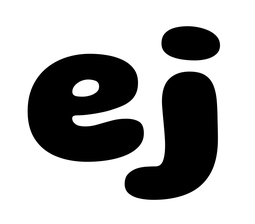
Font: Gluten_ExtraBold